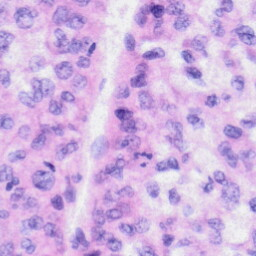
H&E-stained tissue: Liver